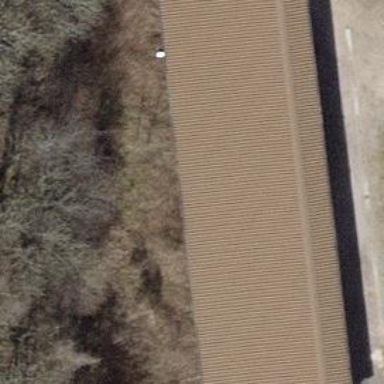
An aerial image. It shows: Industrial building.